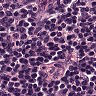
Metastatic tissue present: no